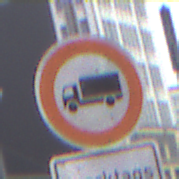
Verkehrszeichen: VerbotFuerKraftfahrzeugeUeberDreiKommaFuenfTonnen
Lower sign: ZeitangabenMitBeschraenkungAufWochentage1
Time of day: MorningAfternoon
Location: Outdoor (Urban)
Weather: Overcast
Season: NotSpecified
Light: Natural